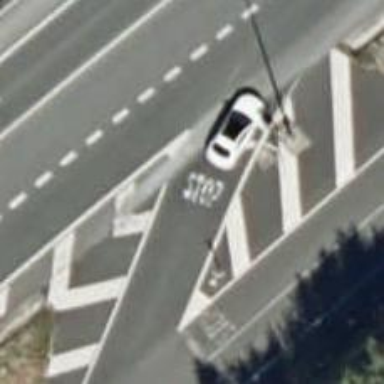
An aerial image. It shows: Stop road.